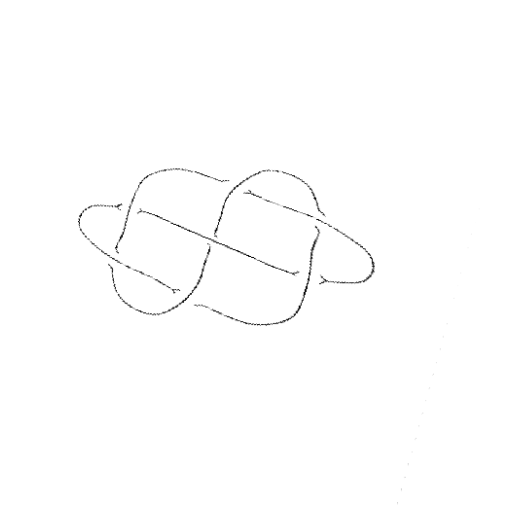
Crossing number: 7